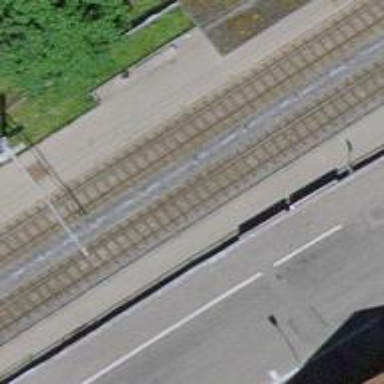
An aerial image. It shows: Light rail halt station for public transport.